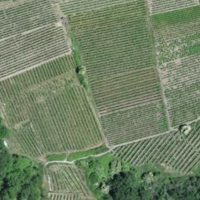
EUNIS habitat code: 24
Species observed at this site:
Vicia sepium